Aerial crown-view tile of a tropical tree (Barro Colorado Island, Panama), acquired 20250715:
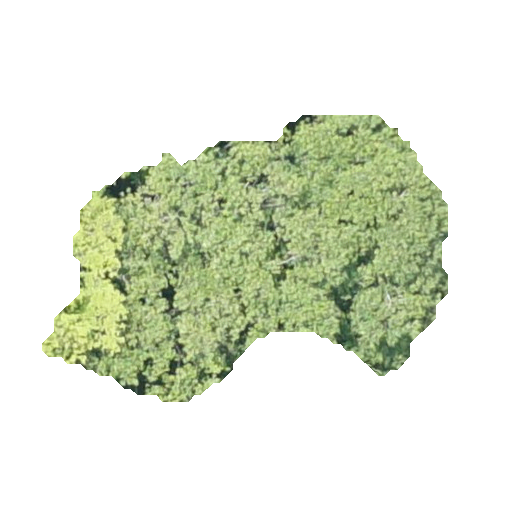
Species: Luehea seemannii
GBIF accepted scientific name: Luehea seemannii
Crown area: 117.193 m²